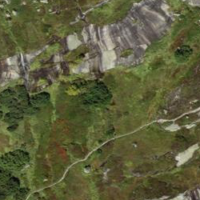
EUNIS habitat code: 26
Species observed at this site:
Drosera rotundifolia